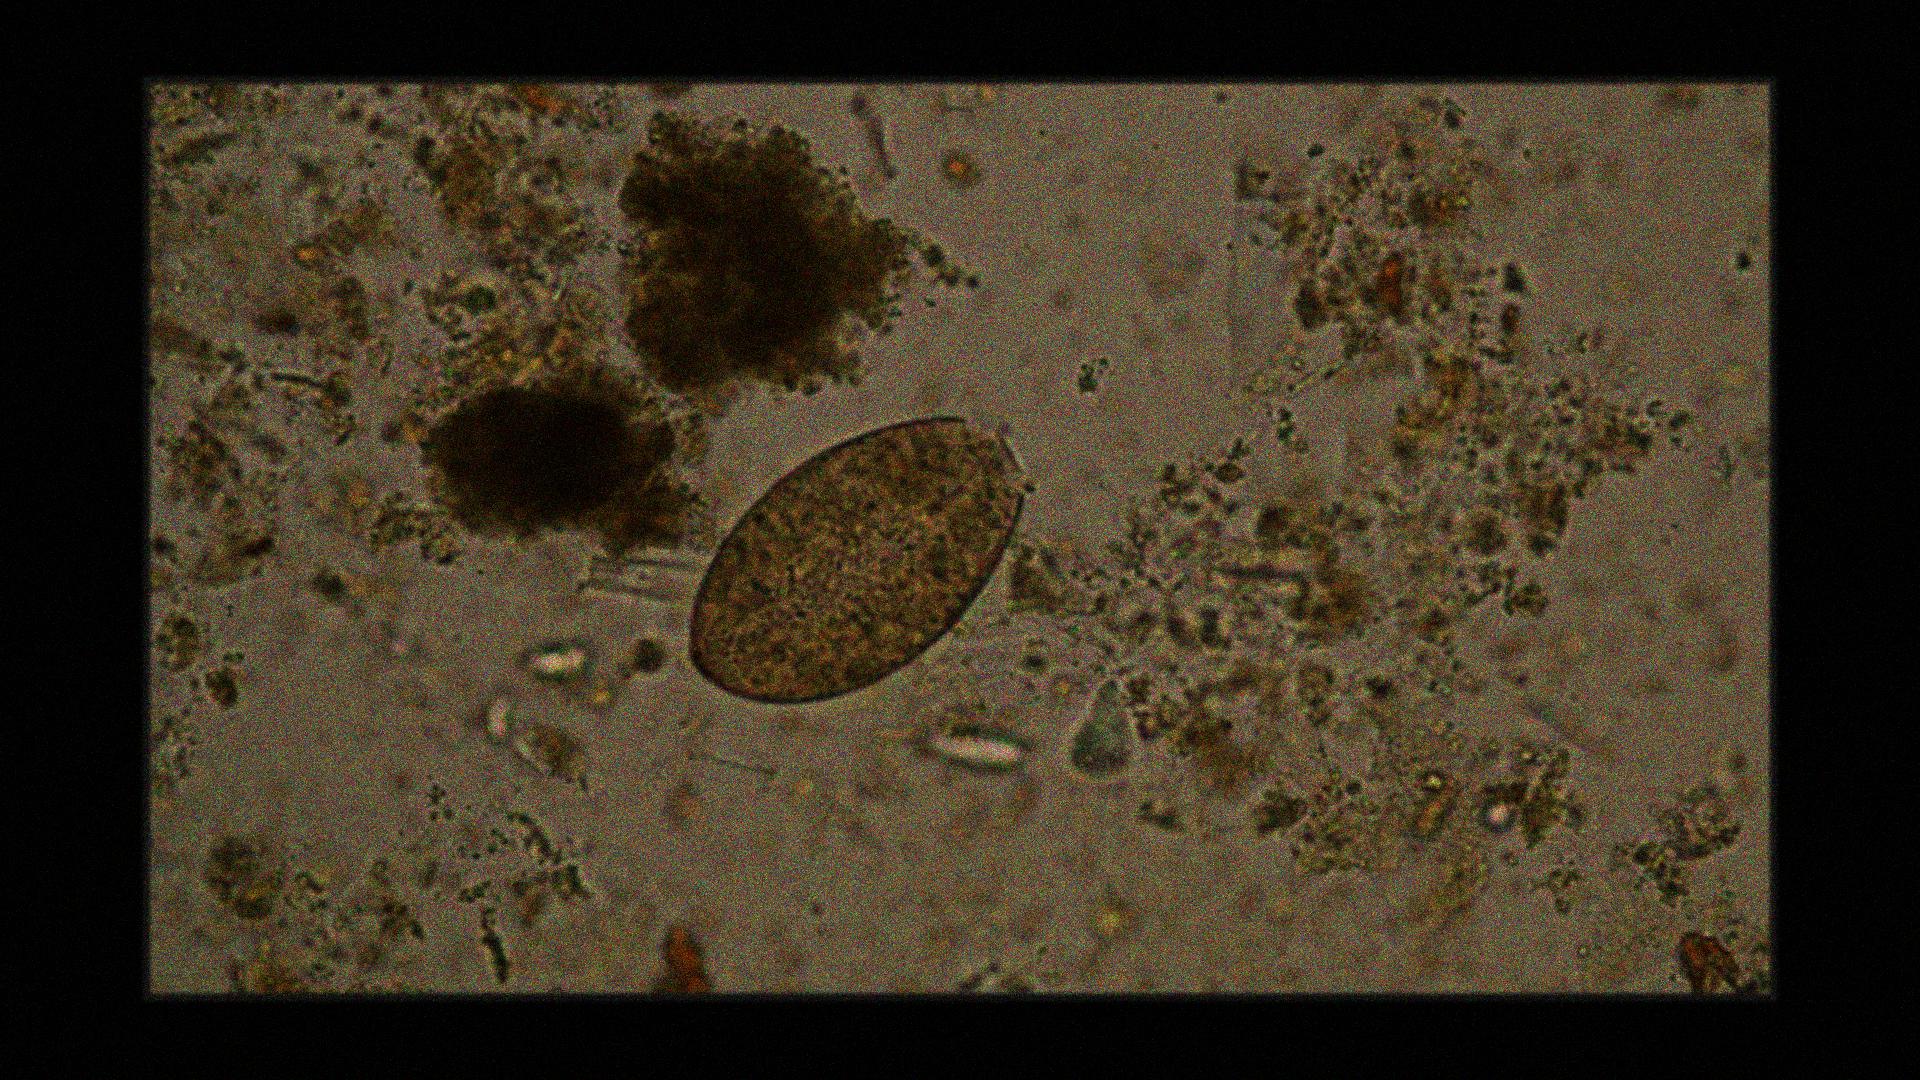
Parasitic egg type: Fasciolopsis buski